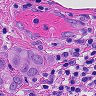
Metastatic tissue present: yes